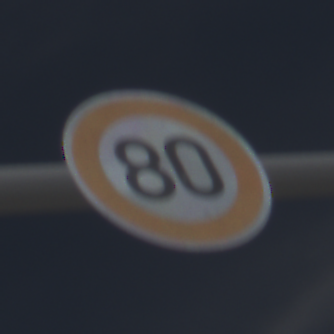
Verkehrszeichen: Geschwindigkeit80
Umgebung: Outdoor, Nature
Tageszeit: Midday
Wetter: PartlyCloudy
Licht: Natural
Jahreszeit: NotSpecified
Kontrast: MediumContrast